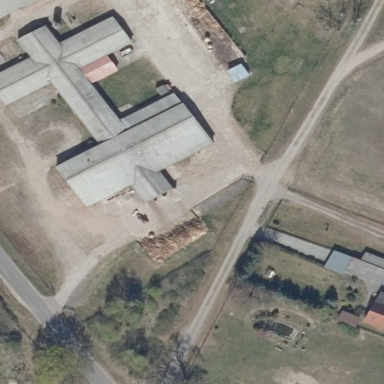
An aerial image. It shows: Farm auxiliary building with gabled roof.